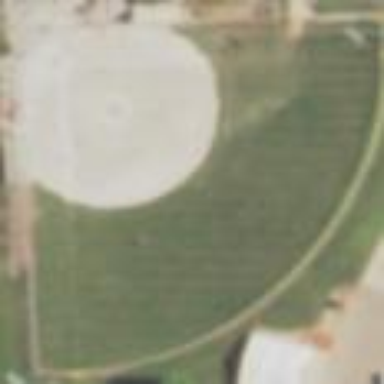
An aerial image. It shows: Baseball pitch for leisure and sports activities.